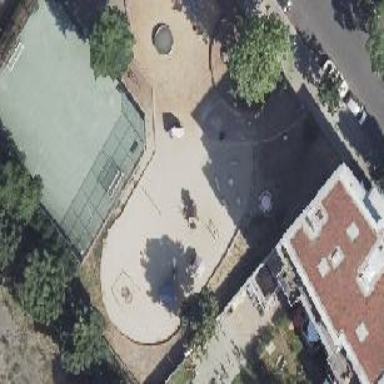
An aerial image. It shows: Sandy playground with sandpit.